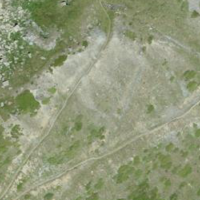
EUNIS habitat code: 31
Species observed at this site:
Campanula barbata